Interaction volume radius: 10 \u00c5
Interaction volume height: 10 \u00c5
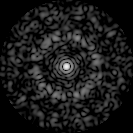
Disorder parameter: 0.7895